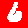
Digit: 6